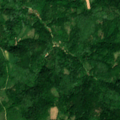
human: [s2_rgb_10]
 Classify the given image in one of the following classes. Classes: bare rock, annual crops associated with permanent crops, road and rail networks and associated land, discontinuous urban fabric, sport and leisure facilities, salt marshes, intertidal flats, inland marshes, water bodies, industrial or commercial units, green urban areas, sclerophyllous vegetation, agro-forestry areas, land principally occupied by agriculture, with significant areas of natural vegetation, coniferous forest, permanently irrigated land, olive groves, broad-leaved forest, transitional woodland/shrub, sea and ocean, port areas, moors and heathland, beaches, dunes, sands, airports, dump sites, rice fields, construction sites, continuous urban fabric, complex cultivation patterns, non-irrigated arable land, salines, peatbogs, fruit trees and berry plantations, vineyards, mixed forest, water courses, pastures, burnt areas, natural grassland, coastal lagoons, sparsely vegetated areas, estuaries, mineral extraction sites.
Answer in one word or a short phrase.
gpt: complex cultivation patterns, broad-leaved forest, transitional woodland/shrub